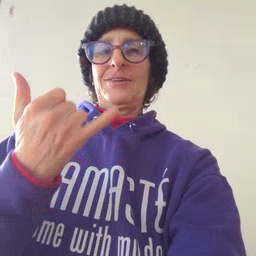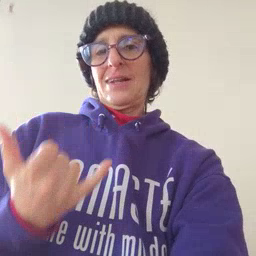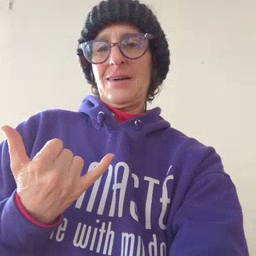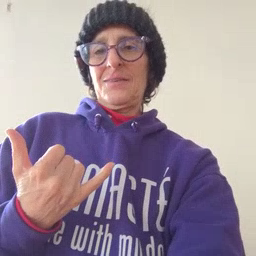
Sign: now